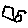
Label: tree